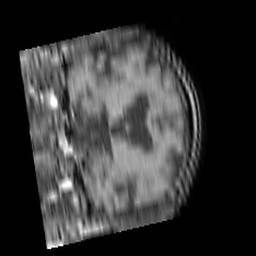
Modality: T1w
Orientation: coronal
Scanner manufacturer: philips
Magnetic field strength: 1.5 T
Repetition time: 0.152 s
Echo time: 0.001806 s